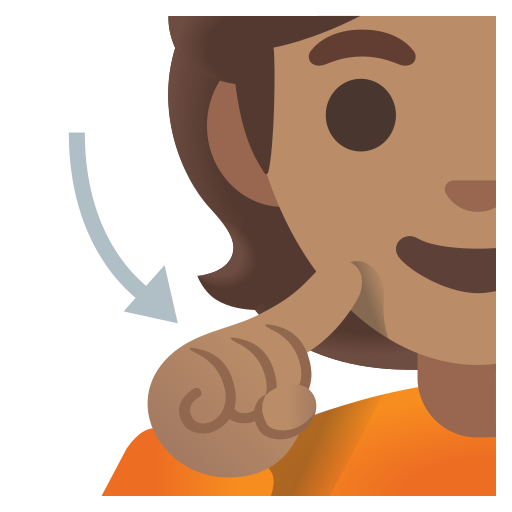
Emoji: 🧏🏽